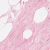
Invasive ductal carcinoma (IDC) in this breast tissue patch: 0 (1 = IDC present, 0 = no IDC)